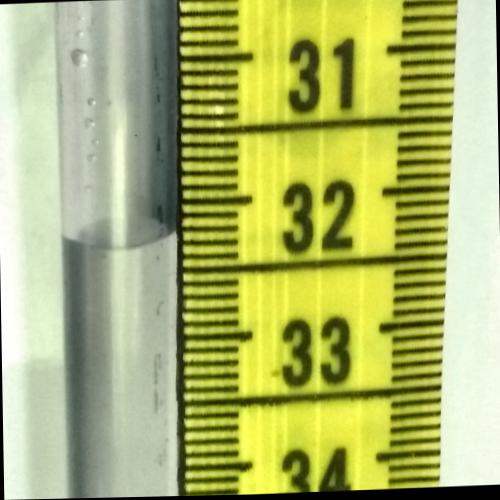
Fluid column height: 32.3 cm